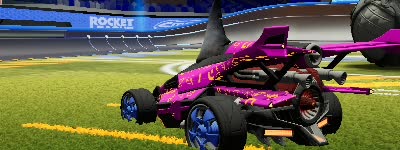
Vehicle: aftershock